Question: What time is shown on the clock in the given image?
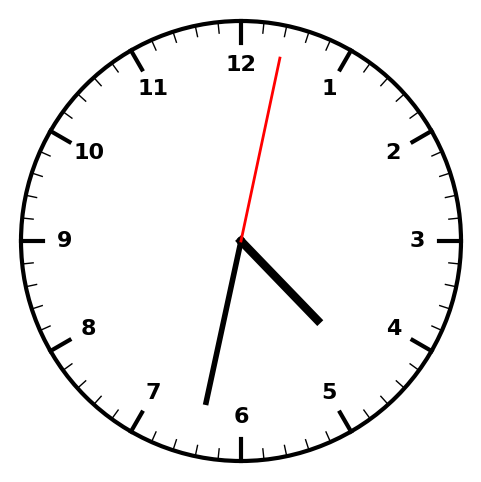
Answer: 04:32:02